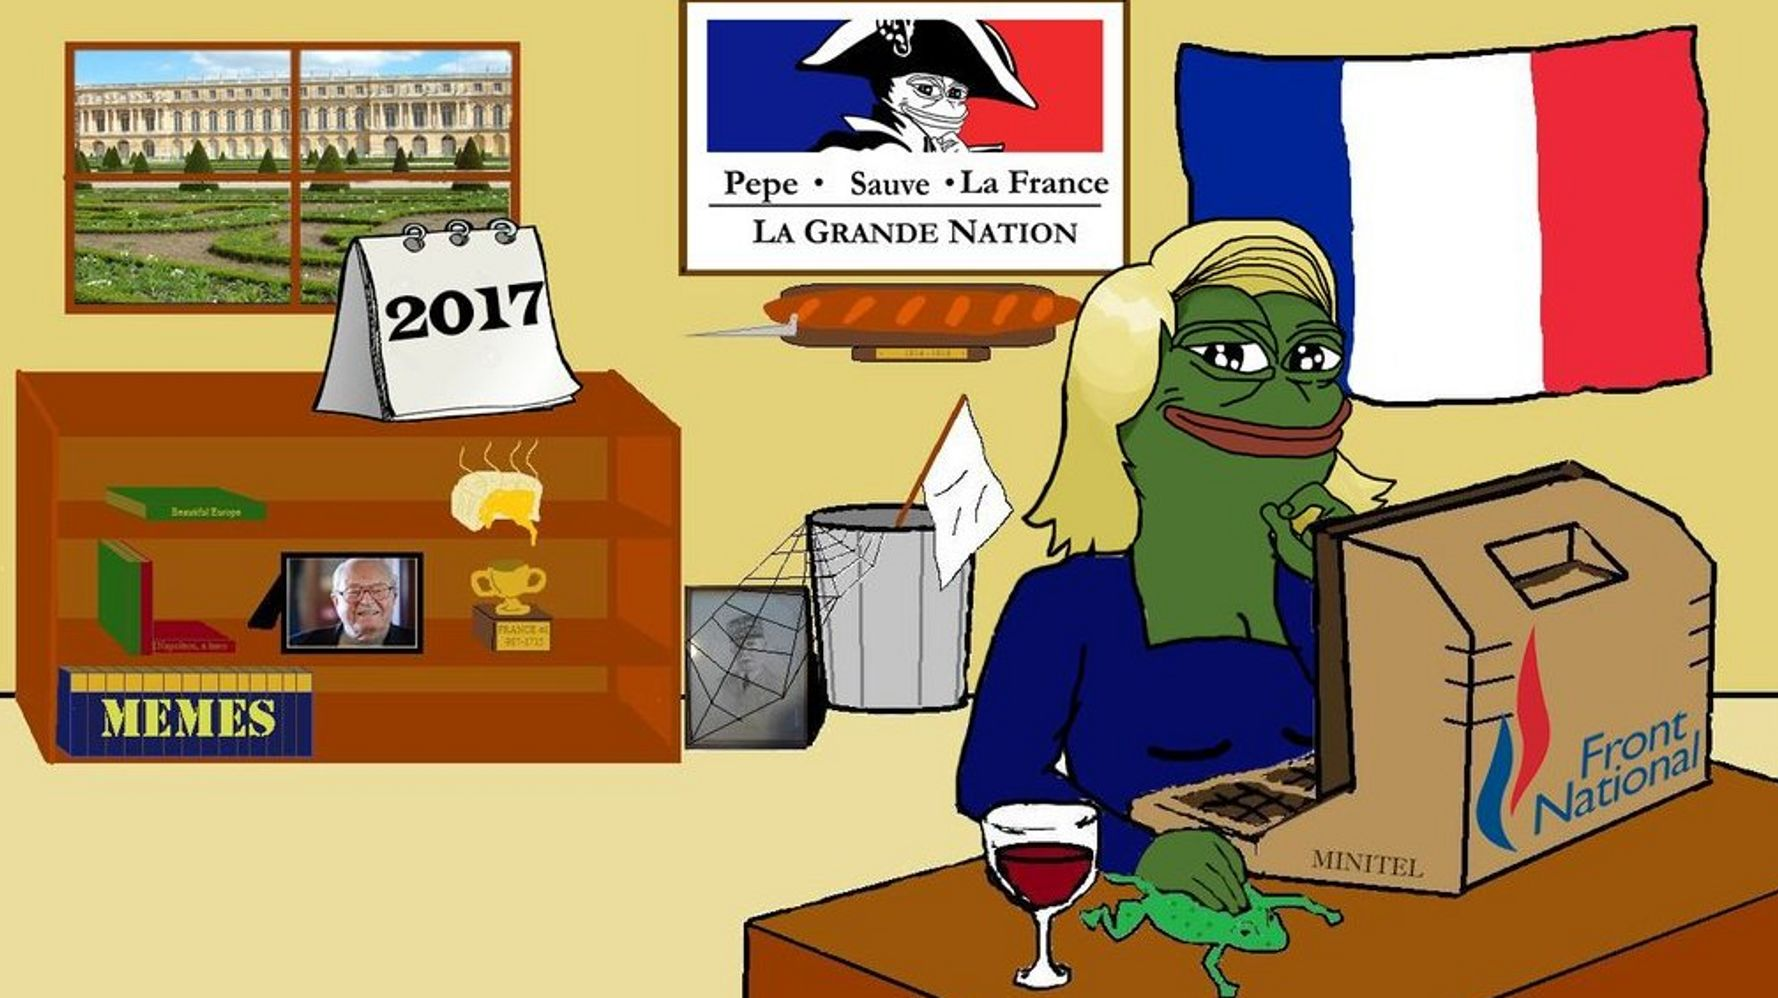
Label: 5_Wojak_with_Background